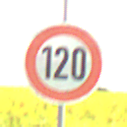
Verkehrszeichen: Geschwindigkeit120
Umgebung: Outdoor, RoadRail
Tageszeit: Midday
Wetter: PartlyCloudy
Licht: Natural
Jahreszeit: NotSpecified
Kontrast: HighContrast